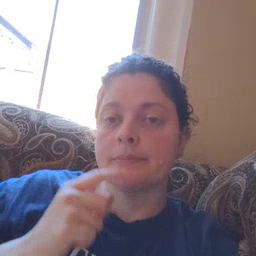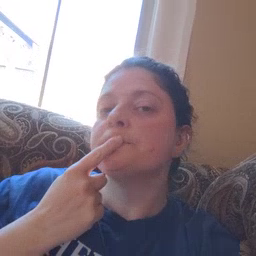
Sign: lips